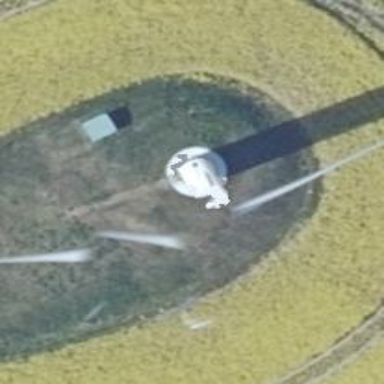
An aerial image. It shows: Wind generator in the form of horizontal axis wind turbine.